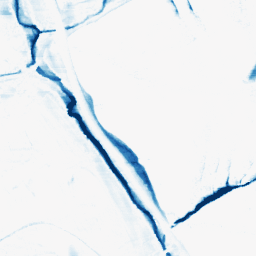
Category: morphological
Decomposition family: morphological_rect
Decomposition parameters: operation: closing
width: 20
height: 5
Upsampling method: sinc_hamming
Upsampling parameters: scale: 2
kernel_size: 8
Upsampling scale: 2